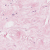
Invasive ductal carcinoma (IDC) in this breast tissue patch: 0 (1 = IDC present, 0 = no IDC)